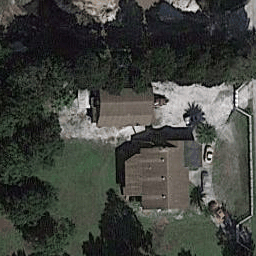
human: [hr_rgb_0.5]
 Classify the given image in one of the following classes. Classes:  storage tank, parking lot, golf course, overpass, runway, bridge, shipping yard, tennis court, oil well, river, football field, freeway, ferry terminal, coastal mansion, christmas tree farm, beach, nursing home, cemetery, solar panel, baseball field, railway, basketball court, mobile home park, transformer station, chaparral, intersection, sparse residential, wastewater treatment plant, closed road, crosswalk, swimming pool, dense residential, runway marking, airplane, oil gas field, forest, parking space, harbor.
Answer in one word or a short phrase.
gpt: sparse residential